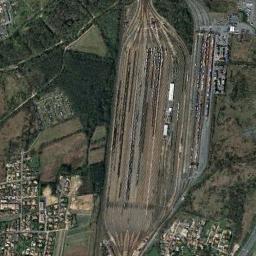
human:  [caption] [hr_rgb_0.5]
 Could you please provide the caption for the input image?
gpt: There are many trees and buildings near the railway station .

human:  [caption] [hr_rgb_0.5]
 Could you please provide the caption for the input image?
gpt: There is a railway station under construction in the suburbs .

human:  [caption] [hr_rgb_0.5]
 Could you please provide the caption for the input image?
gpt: The railway station is next to some buildings and trees .

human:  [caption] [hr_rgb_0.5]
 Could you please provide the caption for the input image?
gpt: The railway station has lots of railways and some trains and the railway station is surrounded by some fields and residential areas .

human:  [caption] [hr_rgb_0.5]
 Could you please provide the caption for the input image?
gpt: There are some brown bare land and meadows around the railway station .